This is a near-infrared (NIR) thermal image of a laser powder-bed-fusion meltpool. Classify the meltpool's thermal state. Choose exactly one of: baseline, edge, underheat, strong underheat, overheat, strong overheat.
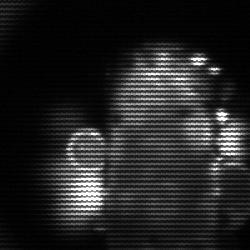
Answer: strong underheat